Aerial crown-view tile of a tropical tree (Barro Colorado Island, Panama), acquired 20240813:
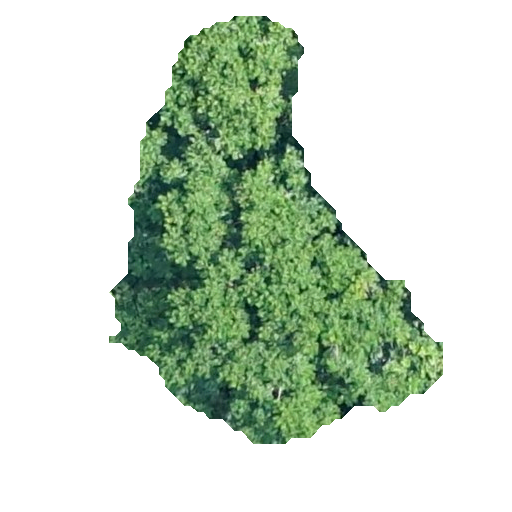
Species: Trattinnickia aspera
GBIF accepted scientific name: Trattinnickia aspera
Crown area: 123.715 m²